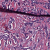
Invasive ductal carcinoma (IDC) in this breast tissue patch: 1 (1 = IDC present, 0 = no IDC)